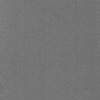
Label: dusty